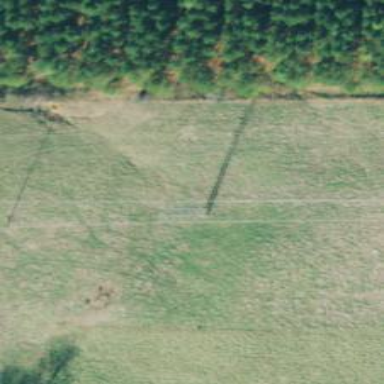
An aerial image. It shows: Power tower.